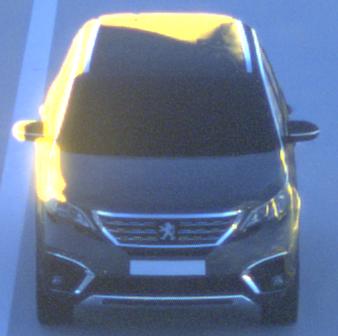
Make: Peugeot
Model: 5008 1.2 PureTech 130 Active
Detailed model: 5008 (II) (03/17 - 09/20)
Model produced from: 2017/03
Model produced until: 2018/07
Doors: 5
Color: gray
Road condition: dry road
Daytime: sunrise or sunset
Contrast: high contrast